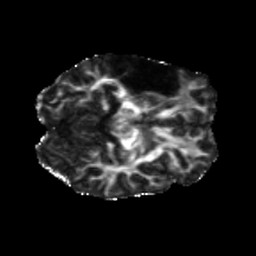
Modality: FA
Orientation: axial
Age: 36
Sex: female
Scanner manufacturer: siemens
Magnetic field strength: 3 T
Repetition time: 5.47 s
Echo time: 0.0854 s